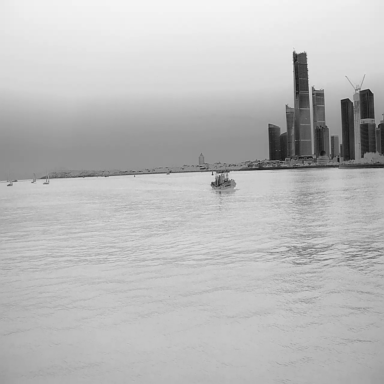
There are three sailboats in the infrared image.